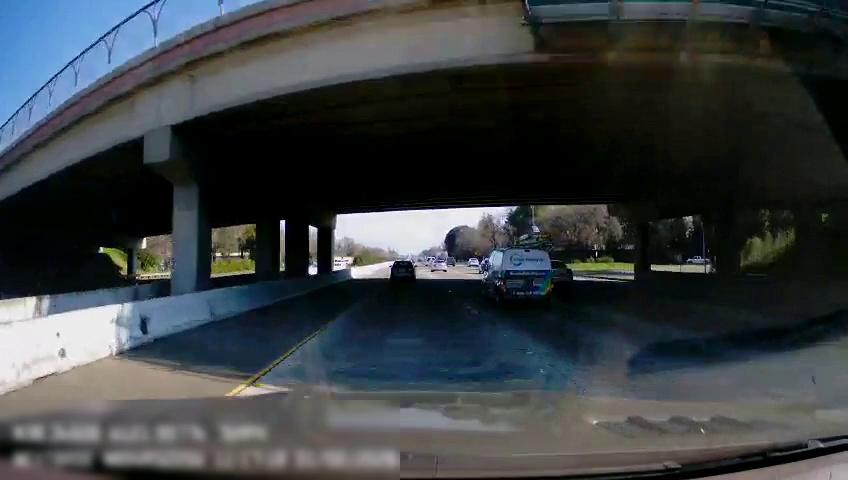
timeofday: Day
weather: Sunny
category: Drivable Space
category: Vehicles | Car
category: Vehicles | Car
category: Vehicles | Car
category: Vehicles | Van
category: Vehicles | Car
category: Vehicles | Truck
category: Vehicles | Car
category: Vehicles | Car
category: Lanes | Current Lane
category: Lanes | Current Lane